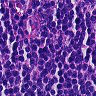
Metastatic tissue present: no